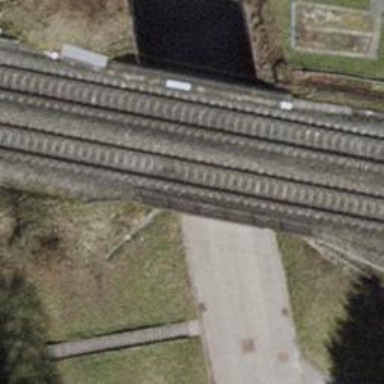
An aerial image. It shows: Railway bridge with electrified contact line. There is one track on the bridge.